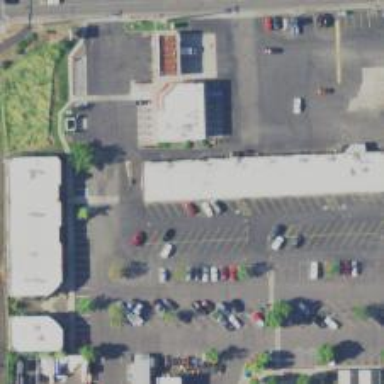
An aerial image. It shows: Convenience shop.